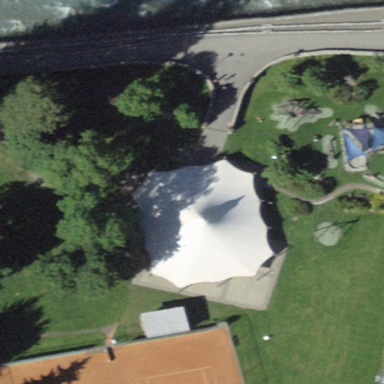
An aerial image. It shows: Playground area for leisure land.